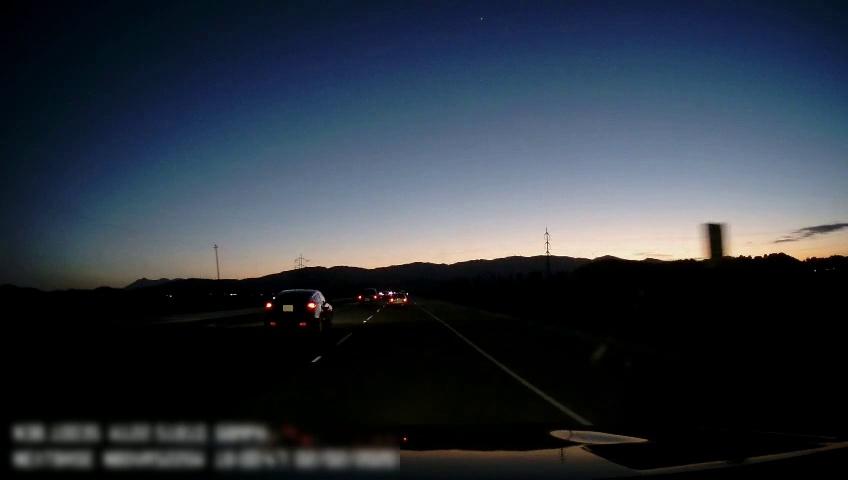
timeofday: Dusk/Dawn/Twilight
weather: Sunny
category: Drivable Space
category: Vehicles | Car
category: Vehicles | Car
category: Vehicles | Car
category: Lanes | Current Lane
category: Lanes | Current Lane
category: Lanes | Alternate Lane